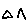
Label: triangle